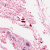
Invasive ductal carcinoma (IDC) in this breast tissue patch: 0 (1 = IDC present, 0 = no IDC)